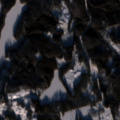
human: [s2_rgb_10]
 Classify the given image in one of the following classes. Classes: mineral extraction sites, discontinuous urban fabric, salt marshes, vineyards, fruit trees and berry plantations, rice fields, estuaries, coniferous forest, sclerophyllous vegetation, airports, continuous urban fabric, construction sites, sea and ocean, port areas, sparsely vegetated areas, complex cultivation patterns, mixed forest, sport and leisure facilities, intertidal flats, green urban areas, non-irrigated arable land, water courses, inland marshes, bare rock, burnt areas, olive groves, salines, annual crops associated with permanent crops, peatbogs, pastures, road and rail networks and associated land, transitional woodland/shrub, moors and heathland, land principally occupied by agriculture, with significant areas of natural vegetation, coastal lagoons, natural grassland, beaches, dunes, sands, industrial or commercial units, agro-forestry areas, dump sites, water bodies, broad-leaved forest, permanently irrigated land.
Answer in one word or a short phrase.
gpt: coniferous forest, mixed forest